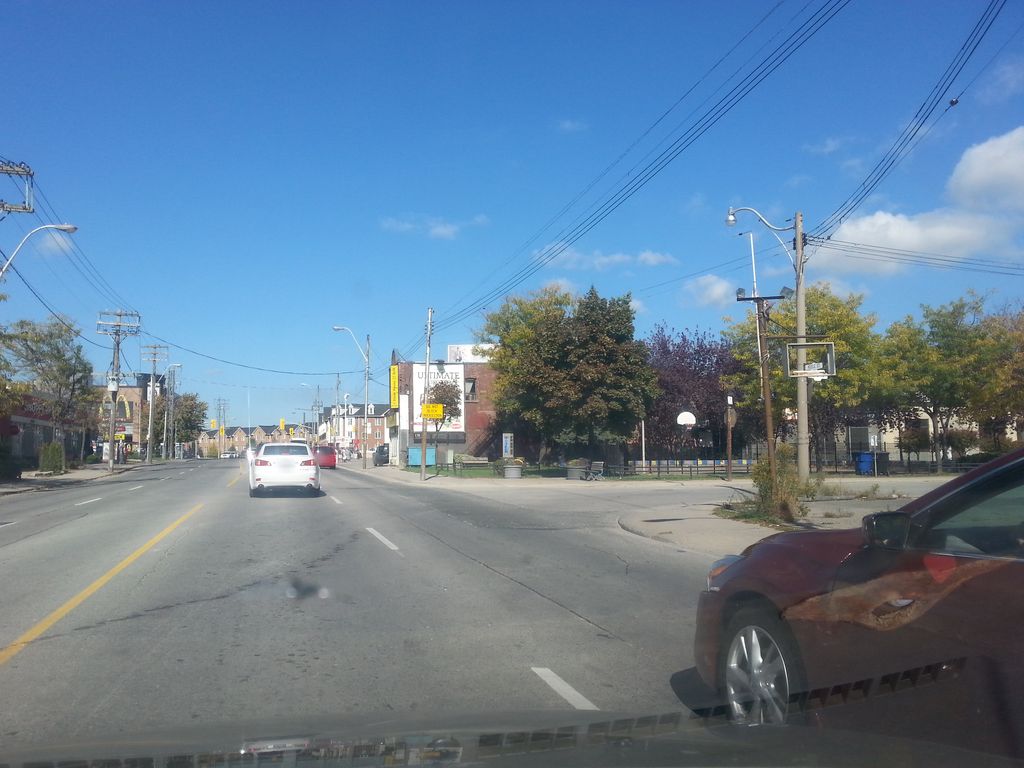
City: toronto